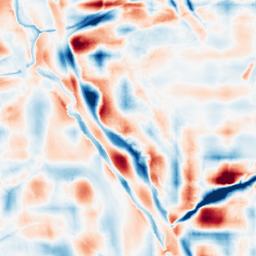
Category: wavelet
Decomposition family: wavelet_reverse_biorthogonal
Decomposition parameters: wavelet: rbio5.5
level: 5
Upsampling method: cubic_mitchell
Upsampling parameters: scale: 8
Upsampling scale: 8